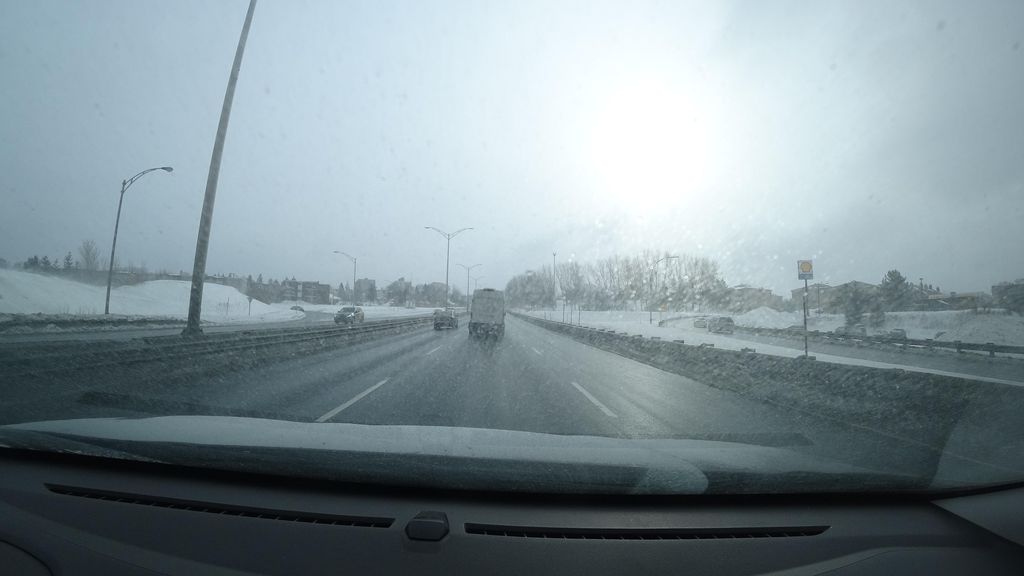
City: quebec_city